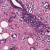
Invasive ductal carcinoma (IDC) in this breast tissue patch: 1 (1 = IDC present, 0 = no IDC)